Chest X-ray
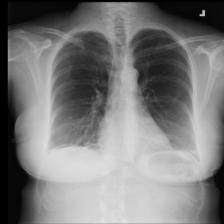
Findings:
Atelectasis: negative
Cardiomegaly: negative
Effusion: negative
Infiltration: positive
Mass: negative
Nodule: negative
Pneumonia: negative
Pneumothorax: negative
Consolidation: negative
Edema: negative
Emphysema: negative
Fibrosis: negative
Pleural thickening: negative
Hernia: negative